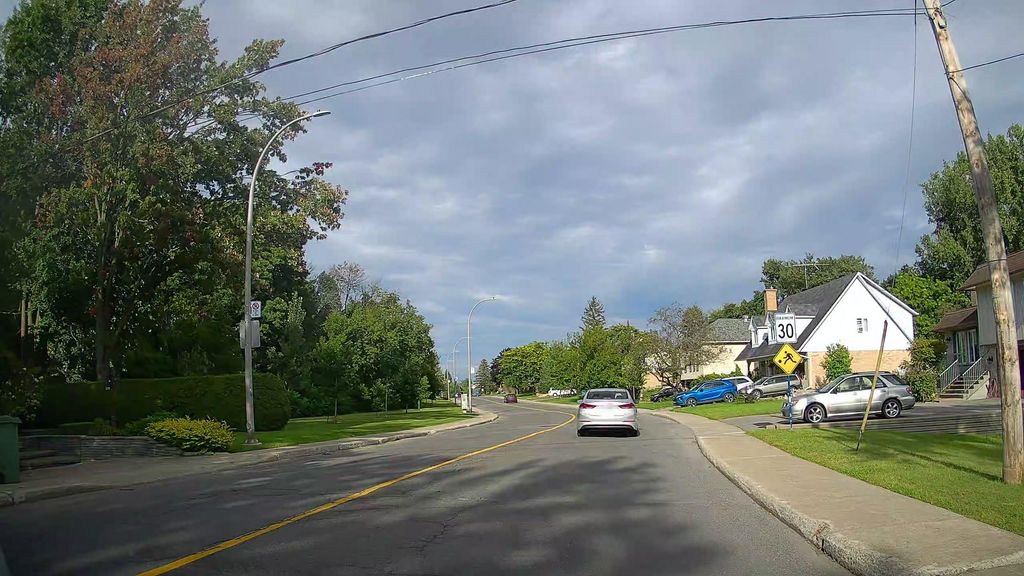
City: montreal